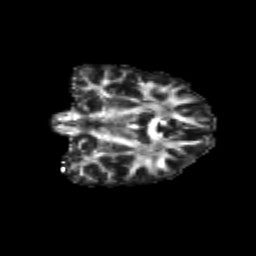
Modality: FA
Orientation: coronal
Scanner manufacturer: siemens
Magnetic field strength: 3 T
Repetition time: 9.2 s
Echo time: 0.084 s